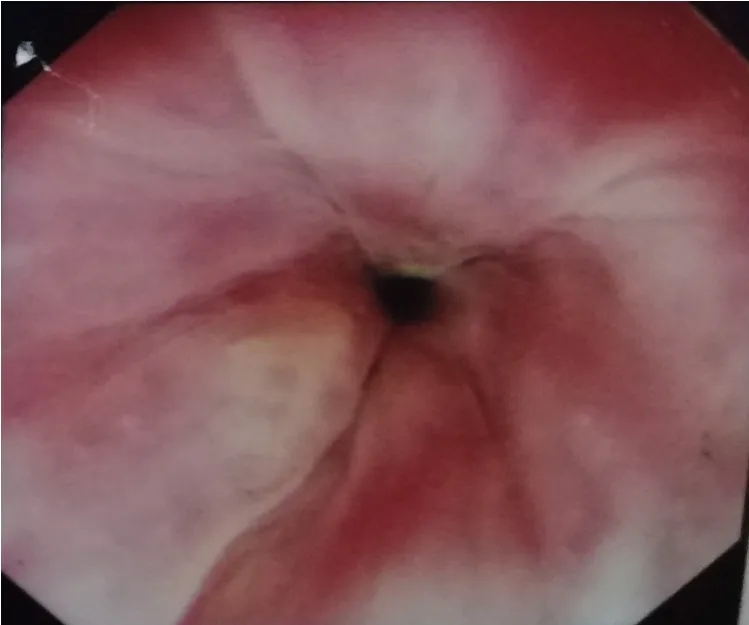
Upper endoscopy image showing normal oesophageal mucosa.
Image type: endoscopy (airway_endoscopy)